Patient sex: M
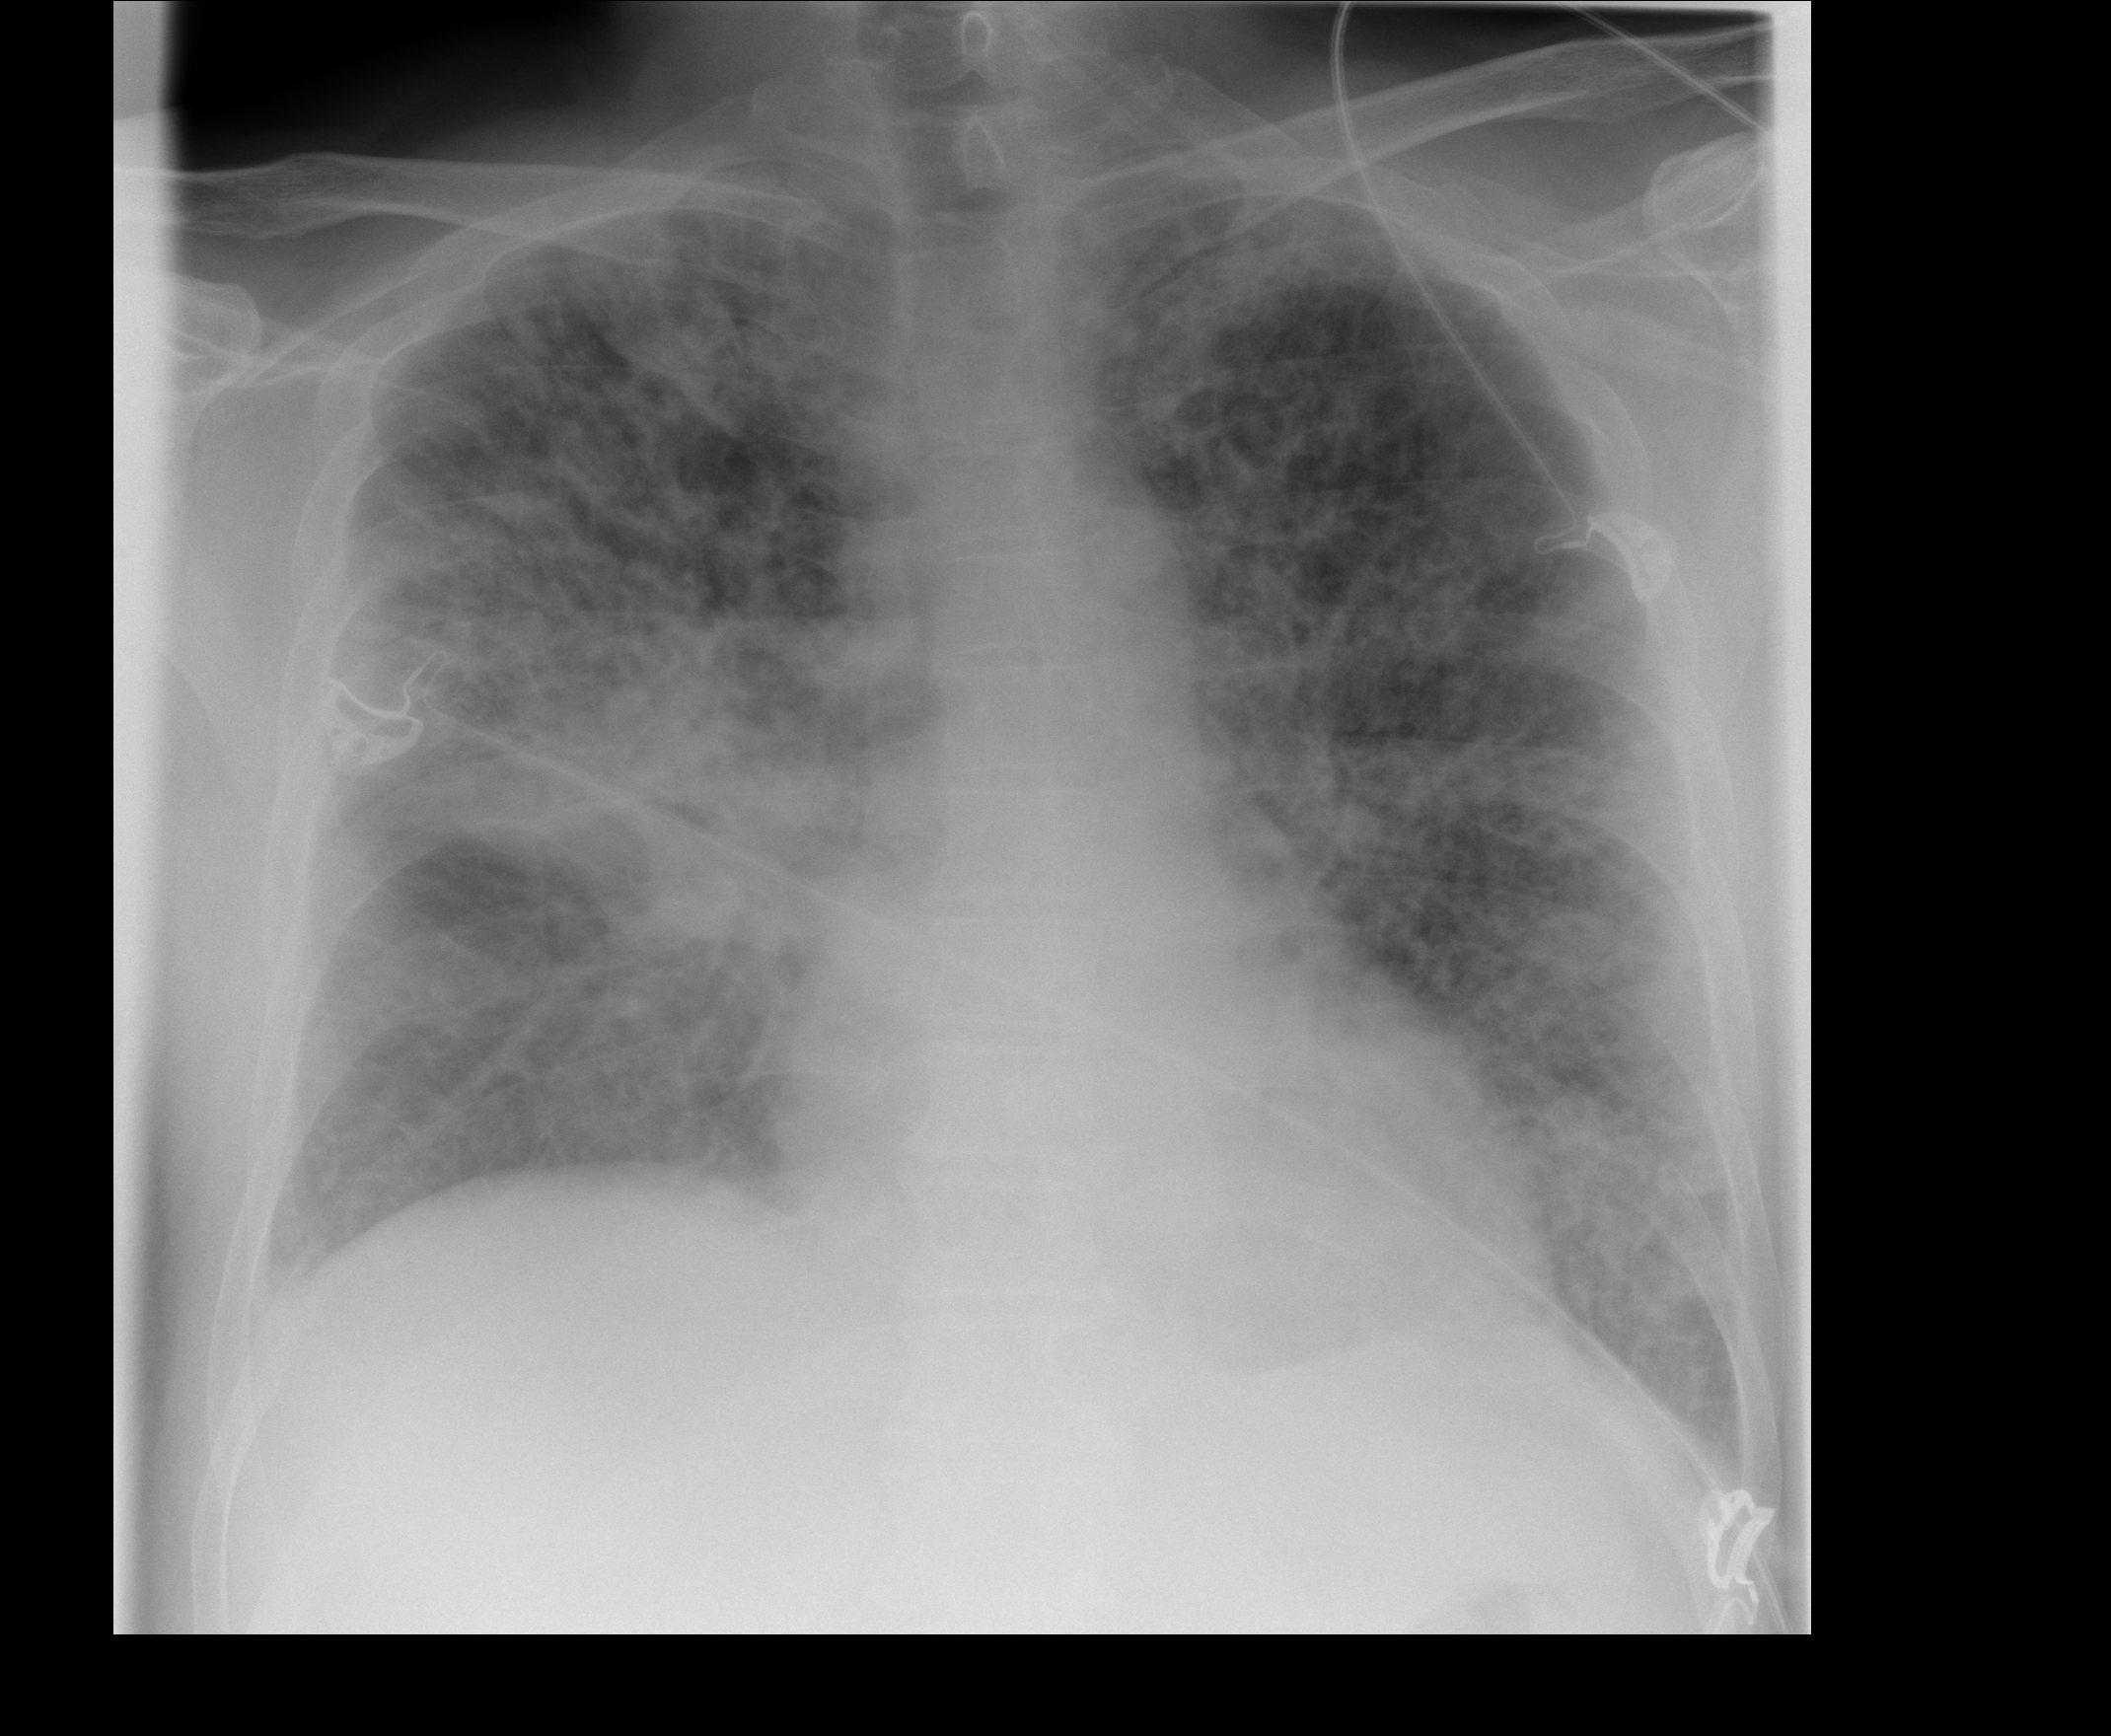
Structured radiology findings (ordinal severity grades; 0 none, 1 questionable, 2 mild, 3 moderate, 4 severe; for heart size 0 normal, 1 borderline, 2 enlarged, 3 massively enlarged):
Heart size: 0
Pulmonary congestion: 0
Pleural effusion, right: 0
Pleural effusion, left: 0
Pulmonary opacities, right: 4
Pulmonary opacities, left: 3
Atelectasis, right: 2
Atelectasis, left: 0